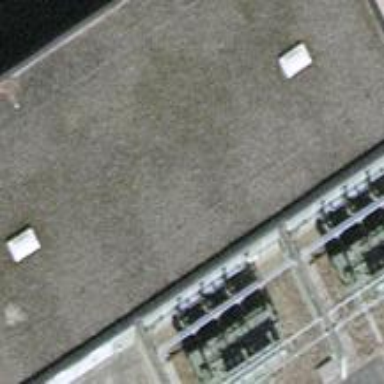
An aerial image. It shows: Three power cables.